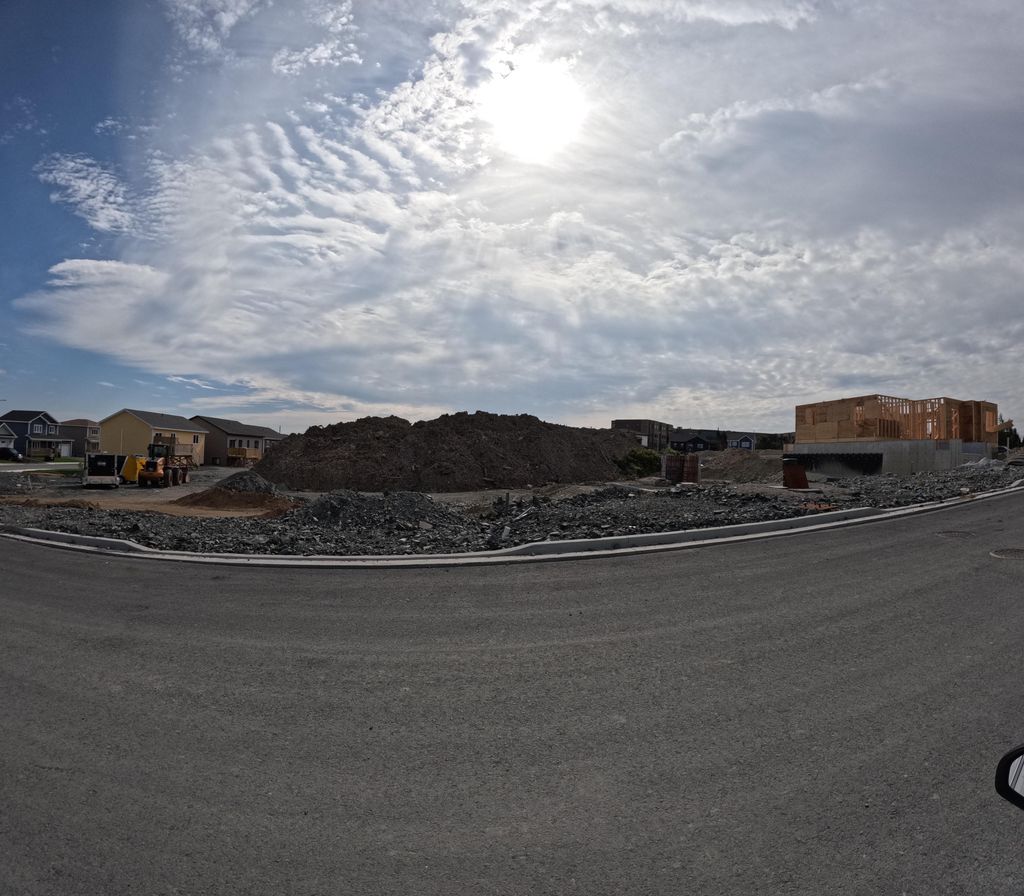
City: st_johns